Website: apple
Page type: delivery-shipping
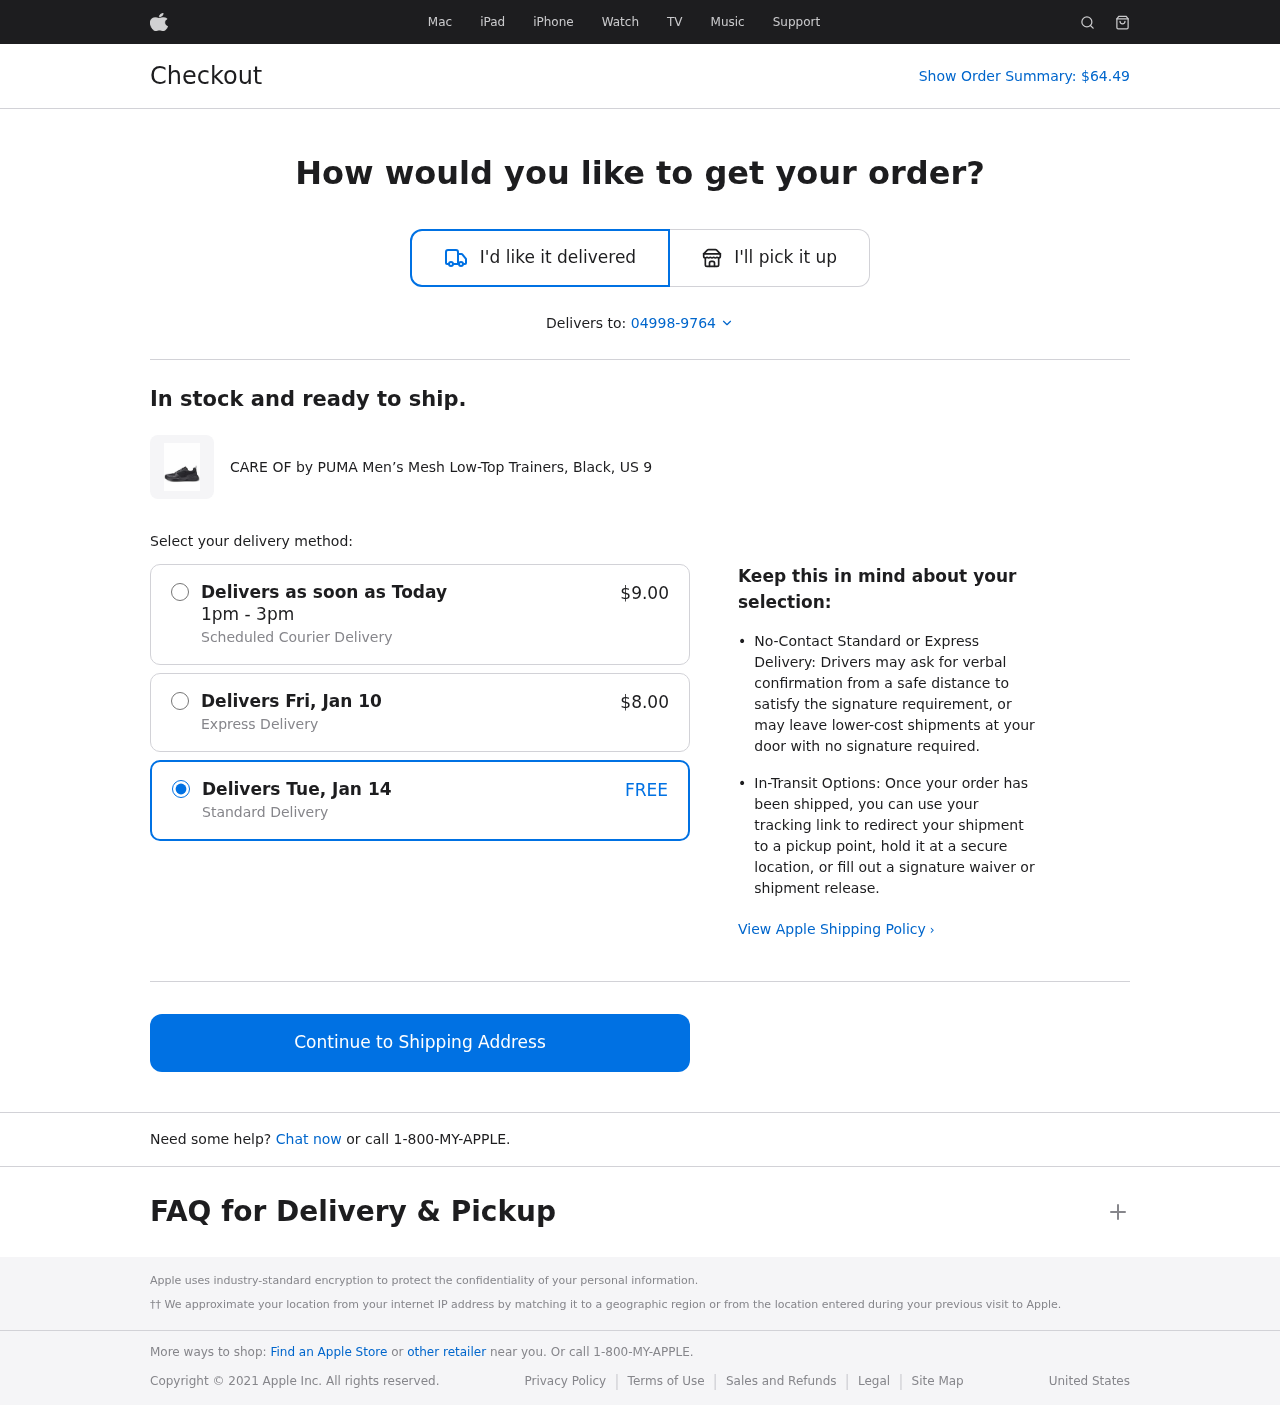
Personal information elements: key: PII_POSTCODE_FULL
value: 04998-9764
Product elements: key: PRODUCT1_NAME
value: CARE OF by PUMA Men’s Mesh Low-Top Trainers, Black, US 9
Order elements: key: ORDER_TOTAL
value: $64.49
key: ORDER_SHIPPING_DATE
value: Today
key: ORDER_SAMEDAY_SHIPPING_COST
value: $9.00
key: ORDER_EXPRESS_DATE
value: Fri, Jan 10
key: ORDER_EXPRESS_SHIPPING_COST
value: $8.00
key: ORDER_DELIVERY_DATE
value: Tue, Jan 14
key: ORDER_SHIPPING_COST
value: FREE